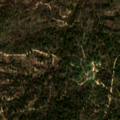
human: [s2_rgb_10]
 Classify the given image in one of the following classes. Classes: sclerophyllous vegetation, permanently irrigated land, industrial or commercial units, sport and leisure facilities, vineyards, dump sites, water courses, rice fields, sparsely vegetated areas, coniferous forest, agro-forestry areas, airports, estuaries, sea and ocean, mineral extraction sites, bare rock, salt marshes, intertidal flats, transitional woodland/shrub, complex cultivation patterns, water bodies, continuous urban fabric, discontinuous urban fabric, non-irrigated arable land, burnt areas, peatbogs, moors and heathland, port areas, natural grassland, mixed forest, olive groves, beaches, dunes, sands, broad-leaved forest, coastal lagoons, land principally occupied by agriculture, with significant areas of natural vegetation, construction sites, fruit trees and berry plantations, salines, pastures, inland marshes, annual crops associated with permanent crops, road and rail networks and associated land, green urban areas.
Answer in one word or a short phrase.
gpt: broad-leaved forest, mixed forest